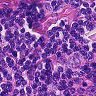
Metastatic tissue present: yes